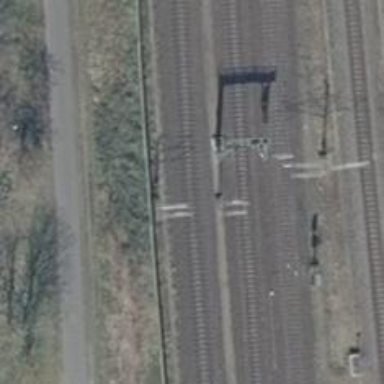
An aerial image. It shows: Milestone along the railway with catenary mast.